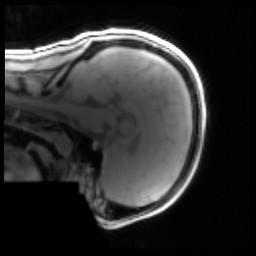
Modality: PDw
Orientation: sagittal
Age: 22
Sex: male
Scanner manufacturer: siemens
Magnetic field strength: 3 T
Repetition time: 0.25 s
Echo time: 0.00103 s